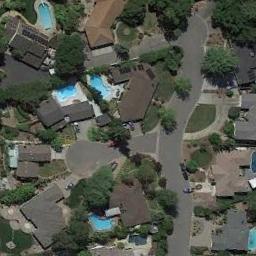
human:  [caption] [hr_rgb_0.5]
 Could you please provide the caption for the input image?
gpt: The medium residential area has lots of trees, Some houses and a road and some of the houses have swimming pools .

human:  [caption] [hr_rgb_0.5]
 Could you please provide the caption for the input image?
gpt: The medium residential is next to the road and some trees .

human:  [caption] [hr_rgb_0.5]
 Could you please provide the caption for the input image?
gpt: Many buildings of different shapes are in medium residential area .

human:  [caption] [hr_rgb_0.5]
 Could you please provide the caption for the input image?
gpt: The houses in the mid-sized residential area are in a jumble .

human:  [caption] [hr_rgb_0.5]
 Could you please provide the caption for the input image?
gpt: There are many brown buildings and some swimming pools on the medium residential area .